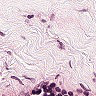
Metastatic tissue present: no